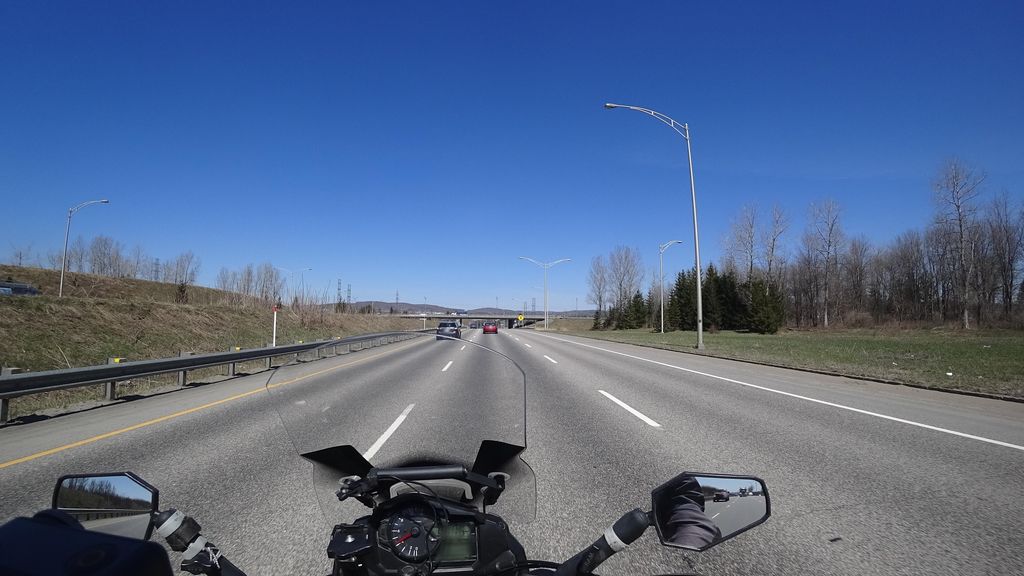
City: quebec_city